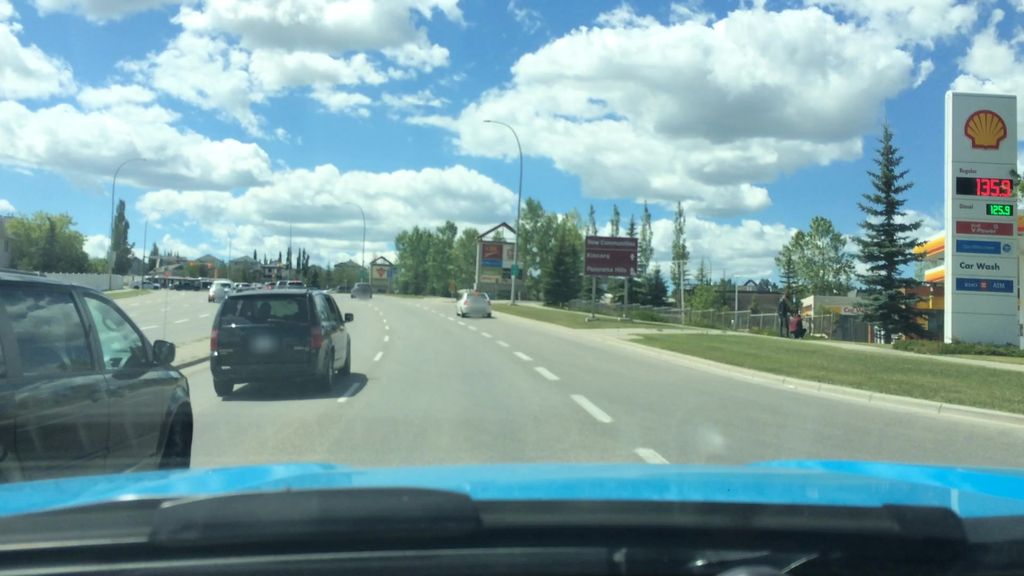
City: calgary